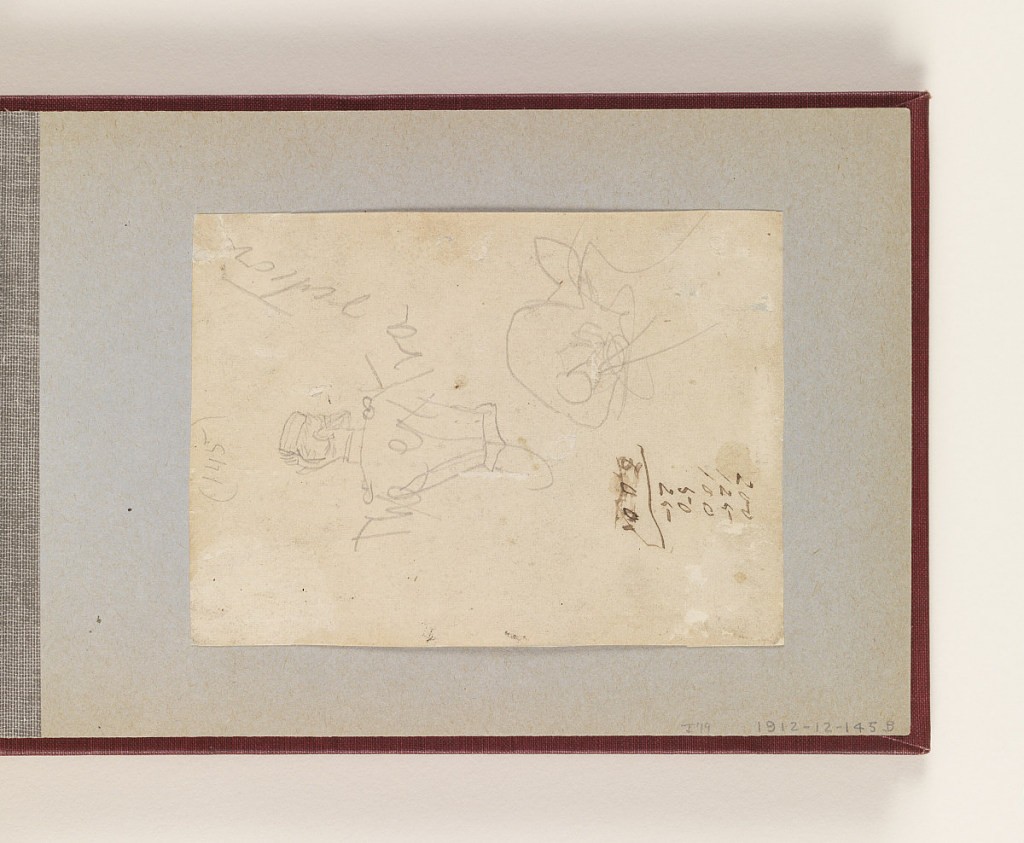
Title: The Extra Ration
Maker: Winslow Homer, American, 1836–1910
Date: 1862
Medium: Graphite on cream wove paper, laid down
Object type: Drawing
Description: Slight vertical sketch of a soldier, at center; undecipherable scrawl, at lower left,;  a sum, written upside down, at bottom of page.